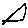
Label: triangle